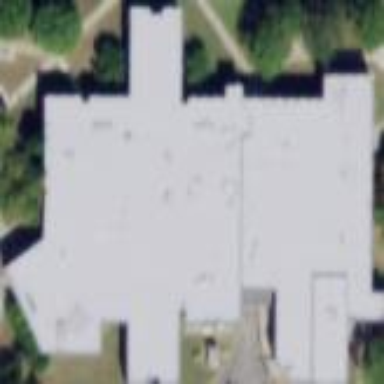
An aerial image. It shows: The university building has concrete roof.